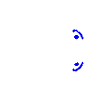
Particle: kaon